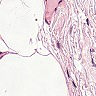
Metastatic tissue present: no